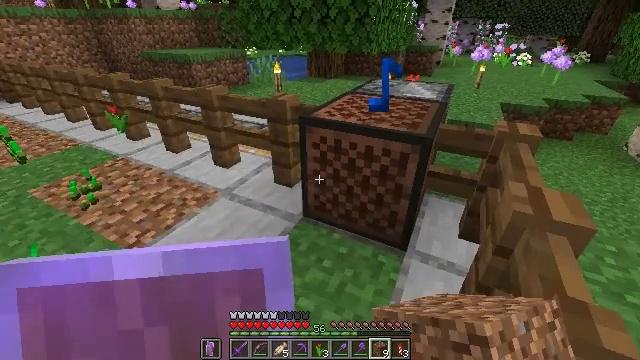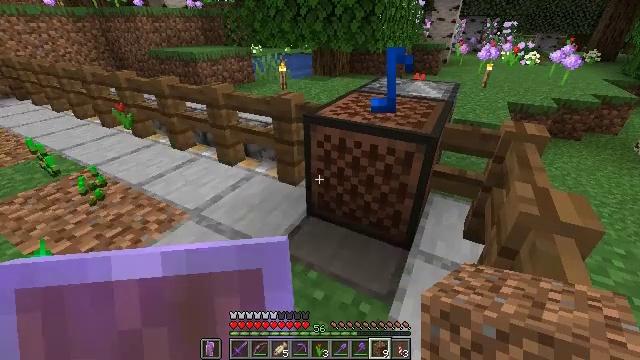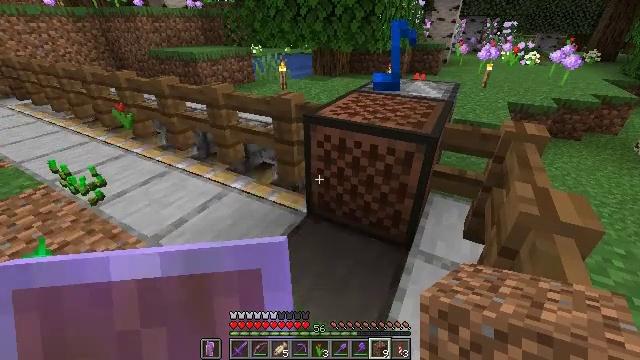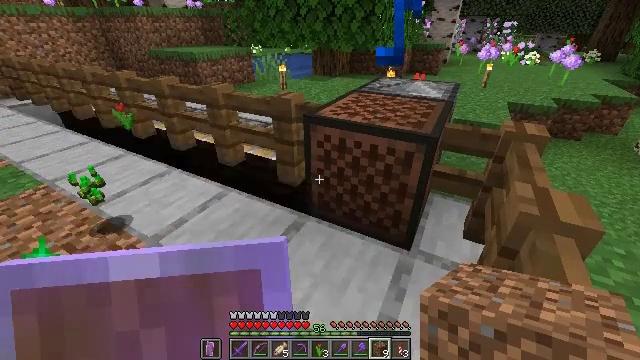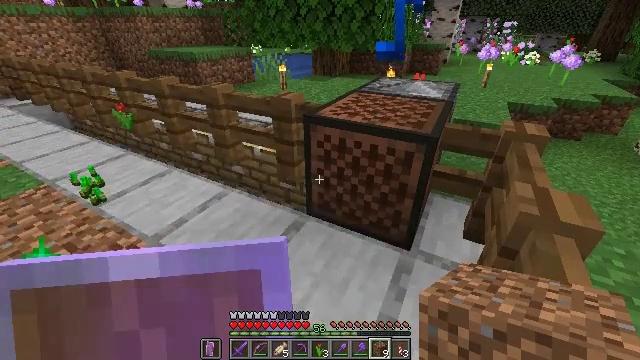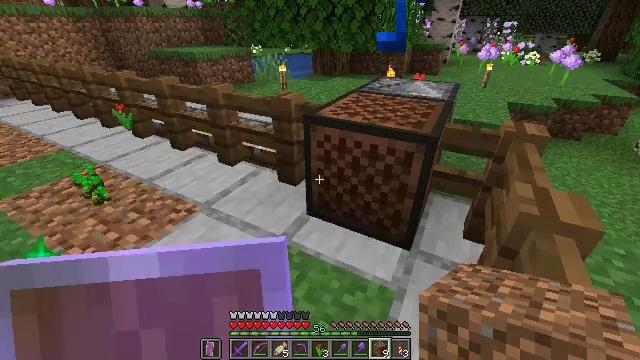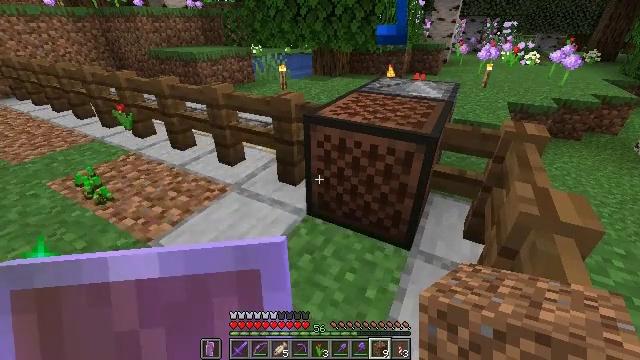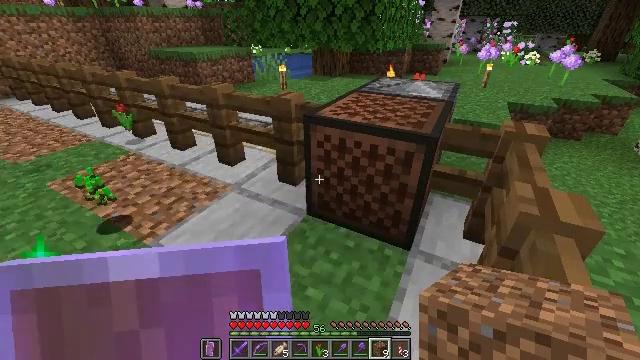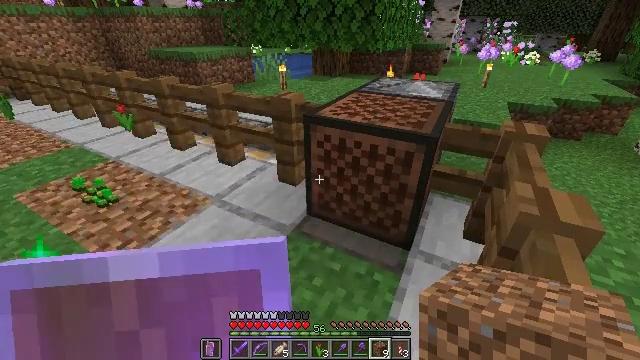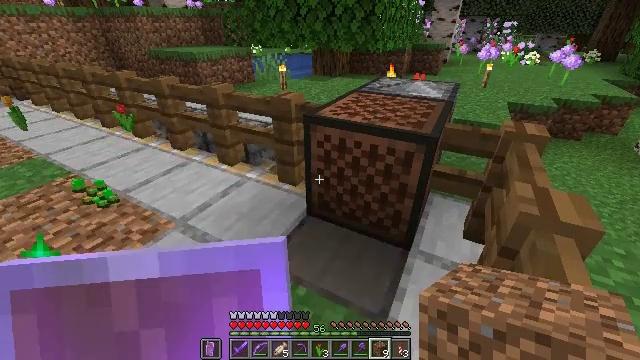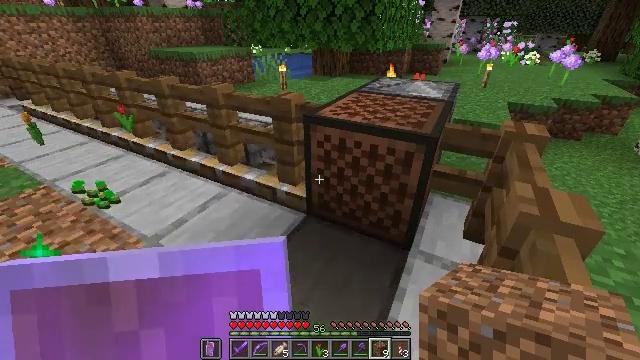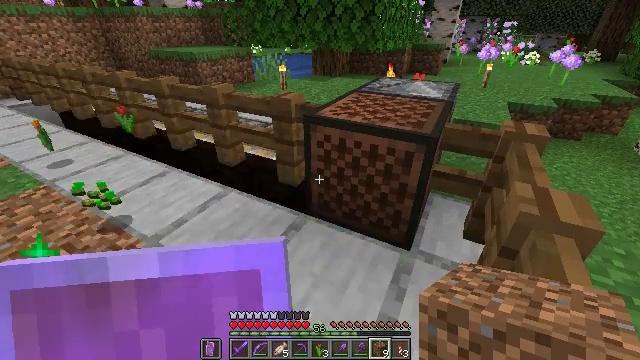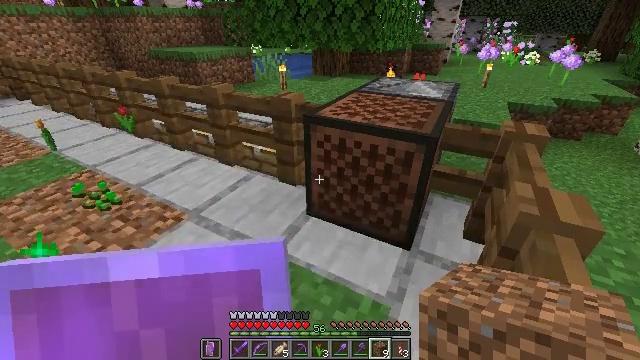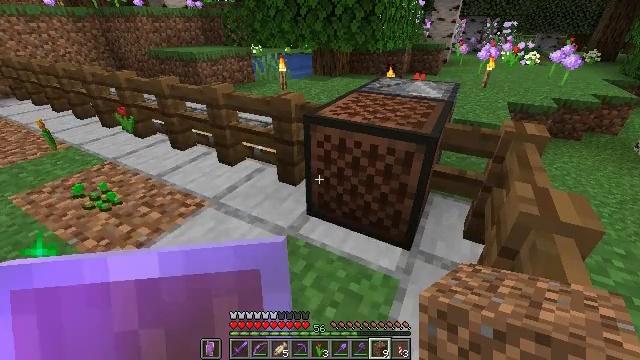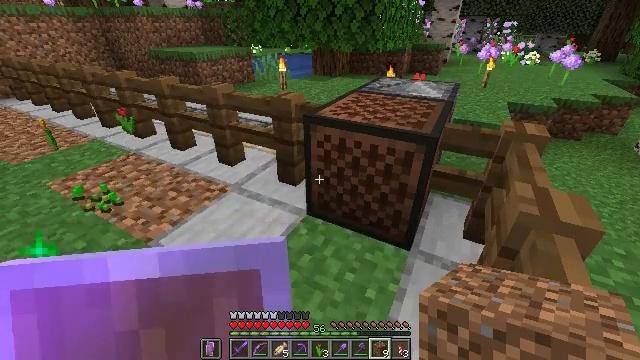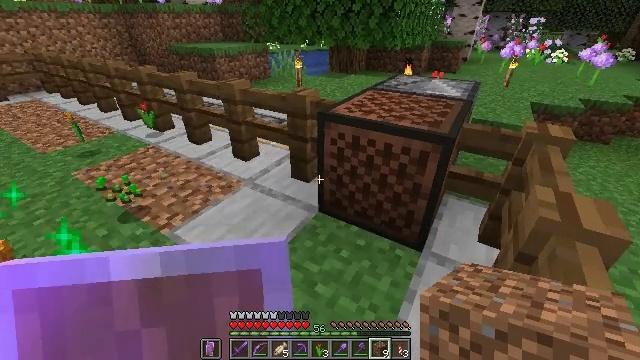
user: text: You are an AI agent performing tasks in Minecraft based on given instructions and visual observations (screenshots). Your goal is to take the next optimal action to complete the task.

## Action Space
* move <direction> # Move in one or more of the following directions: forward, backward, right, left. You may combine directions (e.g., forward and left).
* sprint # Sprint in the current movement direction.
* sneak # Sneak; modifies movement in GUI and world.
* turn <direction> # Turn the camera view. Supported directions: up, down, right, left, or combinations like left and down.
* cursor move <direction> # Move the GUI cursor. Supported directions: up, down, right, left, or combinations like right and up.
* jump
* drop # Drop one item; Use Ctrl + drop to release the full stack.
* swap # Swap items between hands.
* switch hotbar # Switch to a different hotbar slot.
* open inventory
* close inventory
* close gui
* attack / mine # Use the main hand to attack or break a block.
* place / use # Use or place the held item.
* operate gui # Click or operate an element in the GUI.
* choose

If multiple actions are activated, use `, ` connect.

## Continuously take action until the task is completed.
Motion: motion action
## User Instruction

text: Attack the smooth stone block to break it.
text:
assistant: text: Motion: turn left
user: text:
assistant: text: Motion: no_op
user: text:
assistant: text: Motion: no_op
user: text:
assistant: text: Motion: no_op
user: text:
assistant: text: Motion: no_op
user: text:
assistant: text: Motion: no_op
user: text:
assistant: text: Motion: no_op
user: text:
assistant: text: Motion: no_op
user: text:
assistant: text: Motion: no_op
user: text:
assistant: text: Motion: no_op
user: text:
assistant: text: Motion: no_op
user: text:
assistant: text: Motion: no_op
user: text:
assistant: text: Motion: no_op
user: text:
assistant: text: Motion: no_op
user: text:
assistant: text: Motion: turn left
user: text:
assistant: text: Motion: turn left
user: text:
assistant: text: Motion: no_op
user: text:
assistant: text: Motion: no_op
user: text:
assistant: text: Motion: no_op
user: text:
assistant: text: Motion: no_op
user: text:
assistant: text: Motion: no_op
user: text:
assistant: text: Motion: no_op
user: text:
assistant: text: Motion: no_op
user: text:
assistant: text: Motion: no_op
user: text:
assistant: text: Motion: no_op
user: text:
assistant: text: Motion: no_op
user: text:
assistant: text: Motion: turn right
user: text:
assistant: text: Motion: turn right and up
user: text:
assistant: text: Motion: turn right and up
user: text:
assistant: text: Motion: use / place